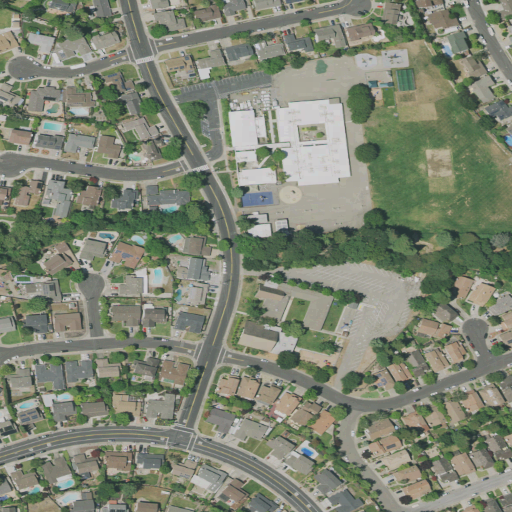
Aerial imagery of valley in California named Martin Canyon containing medium intensity development, low intensity development, open development, and high intensity development